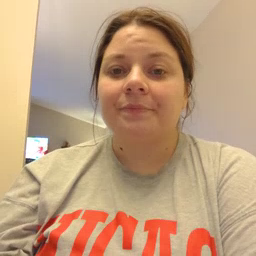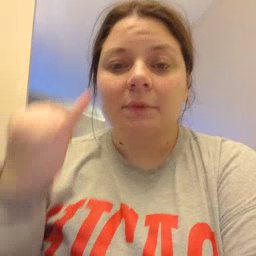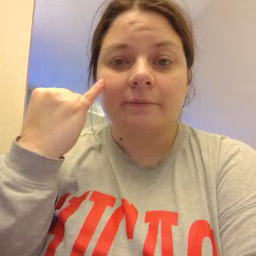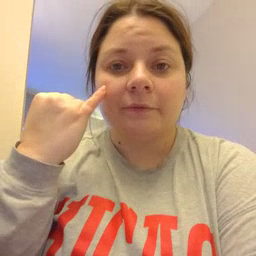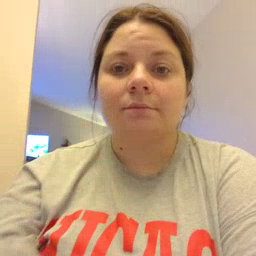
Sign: if